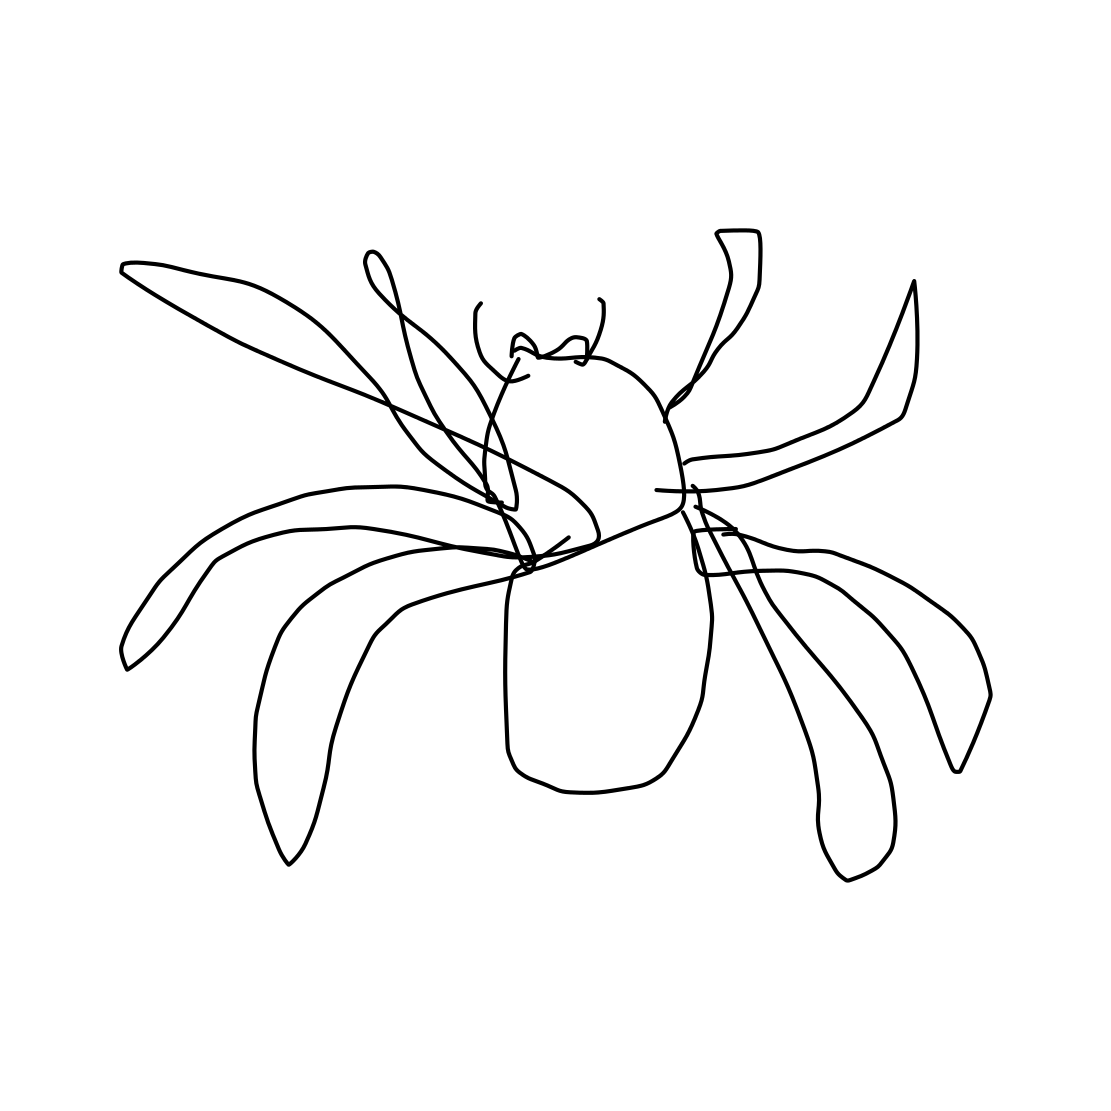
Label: spider